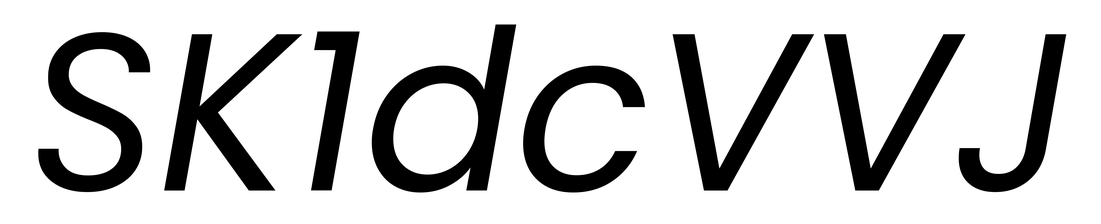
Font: Poppins-Italic